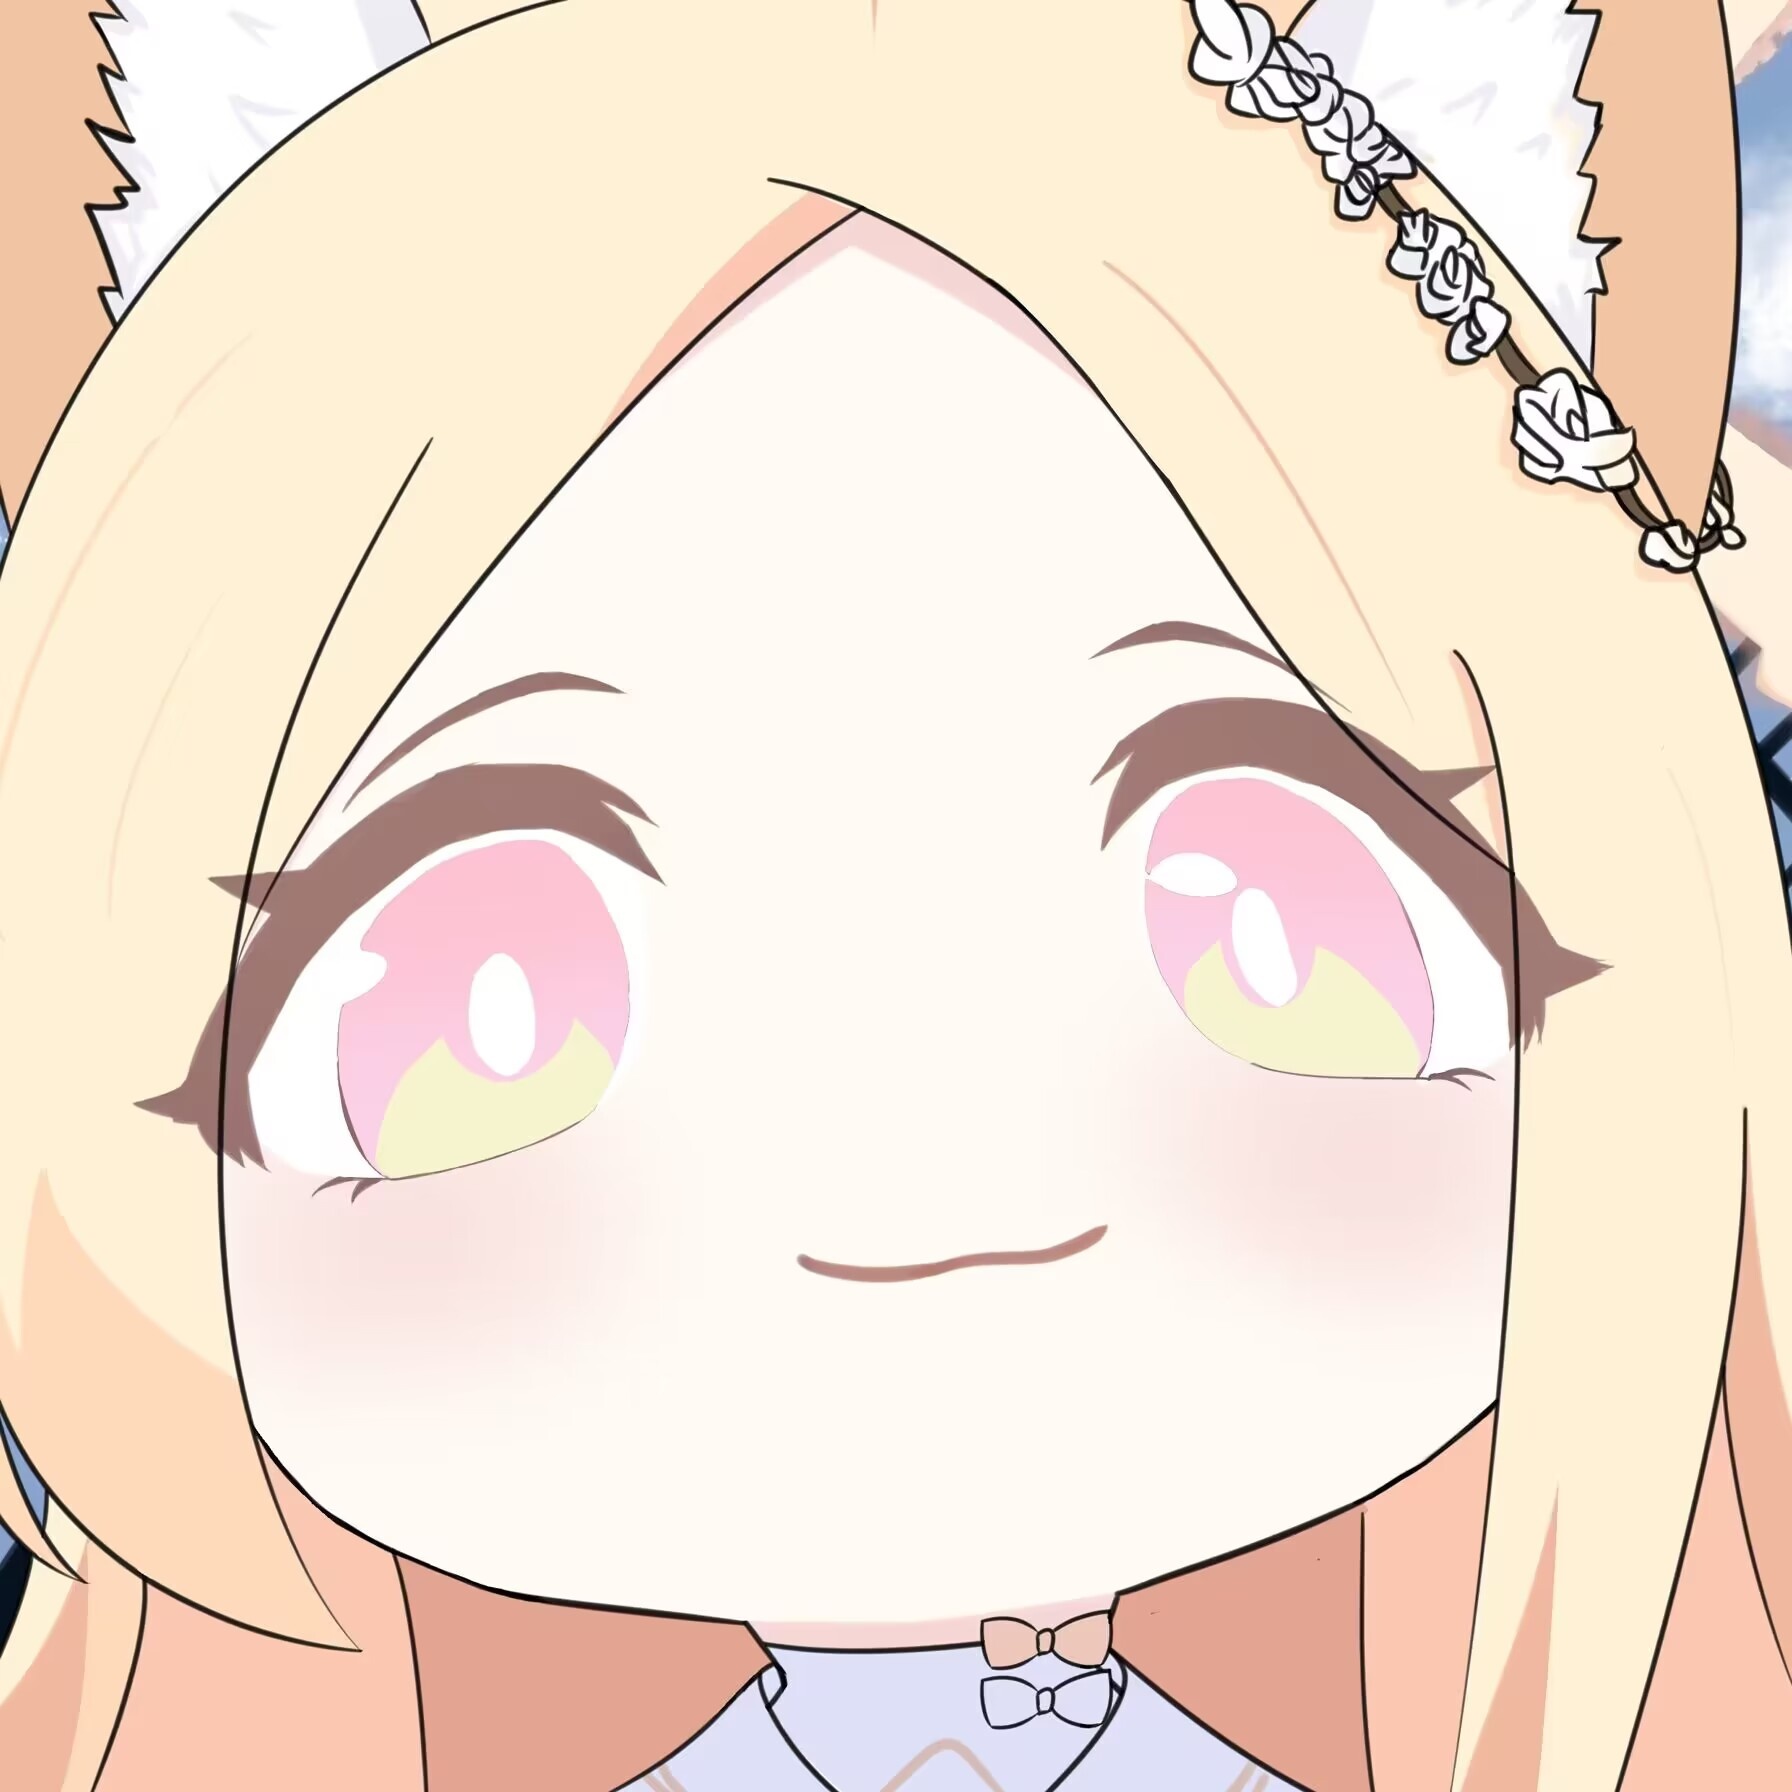
Label: anime